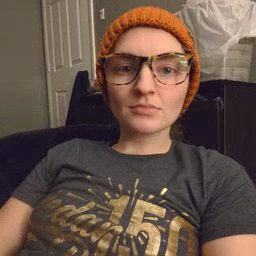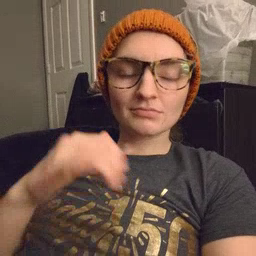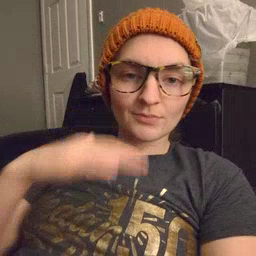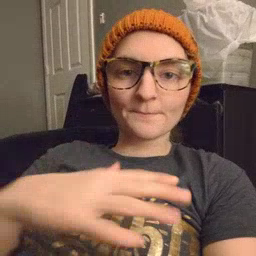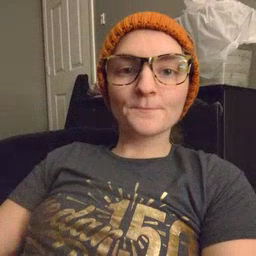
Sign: backyard